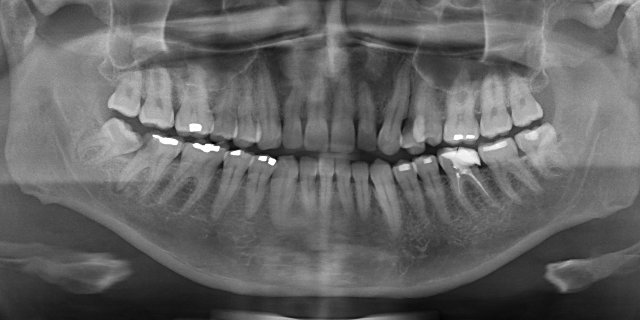
adult